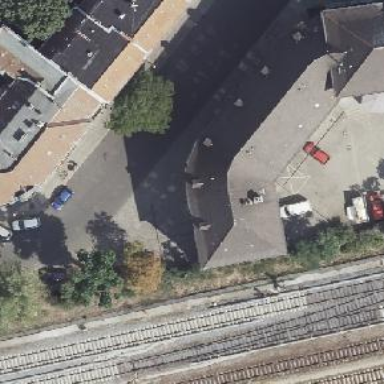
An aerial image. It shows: Depot parking entrance.